Question: What is the total wallet balance?
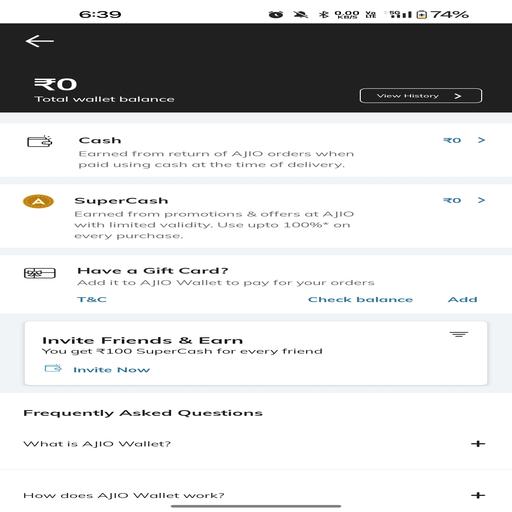
Answer: 0